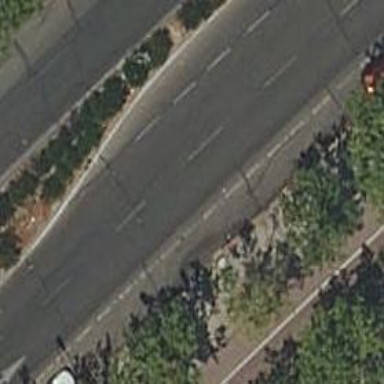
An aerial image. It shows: Tertiary road.